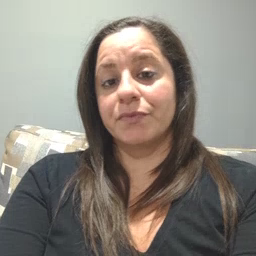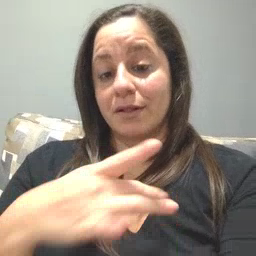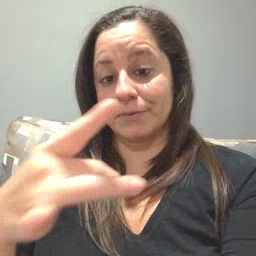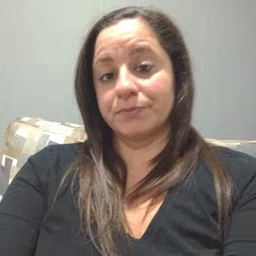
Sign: like